Question: Examining some files (log files, *.ldb files which are backups created by a chrome extension and so on) I find that some of those files are seen OK by Mac's QuickLook:
<URL>
---
But sublime open them like this:

---
Explanations? Fixes?
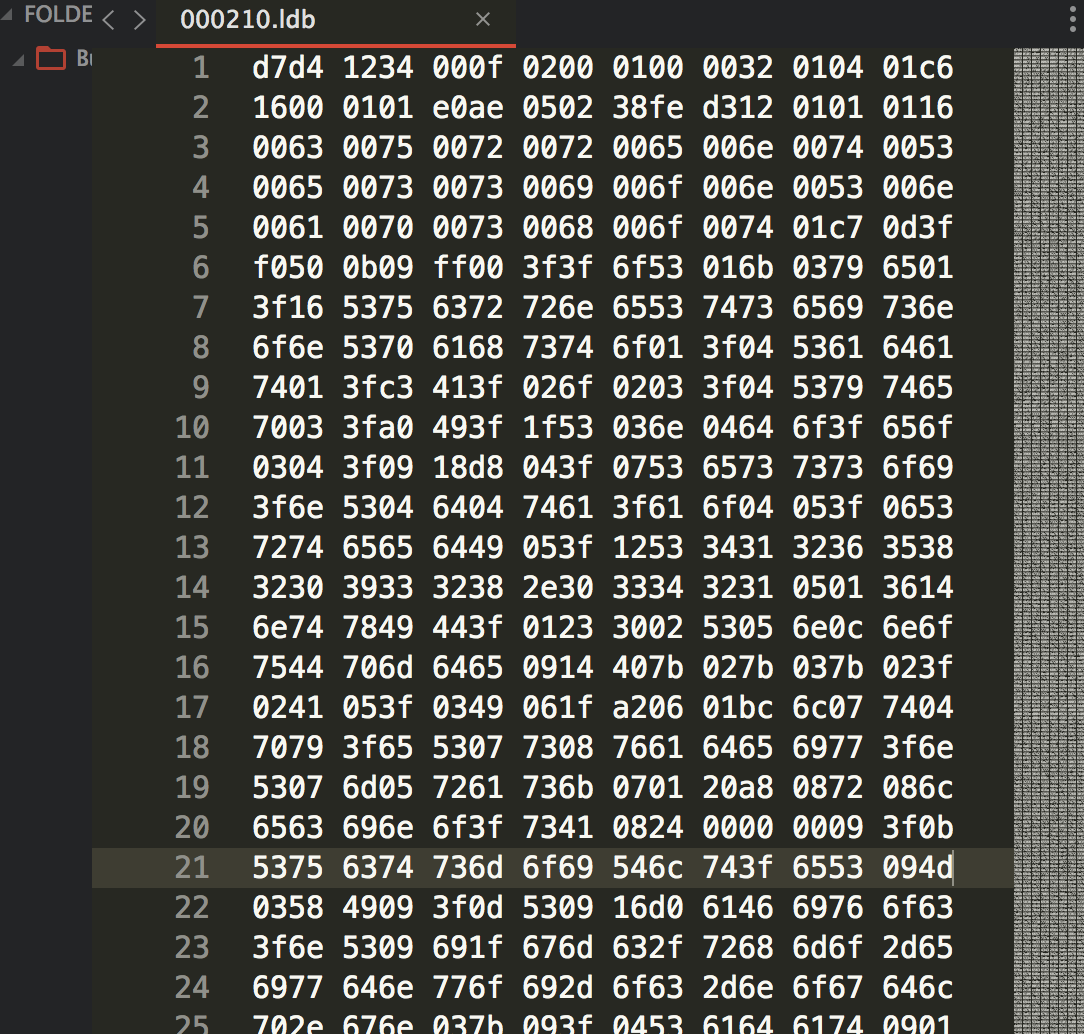
Answer: In ST3's default preferences is the following:
'''
// Files containing null bytes are opened as hexadecimal by default
"enable_hexadecimal_encoding": true,
'''
so I guess your 'ldb' files contain null bytes. Simply set this to 'false' in your user preferences, and ST should try to display the file as text.